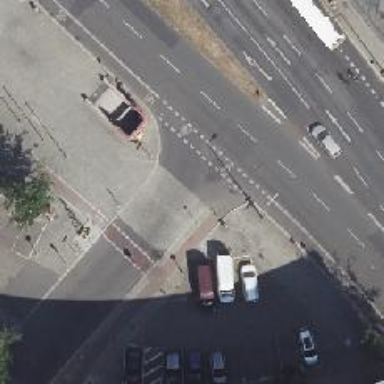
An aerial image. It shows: Unmarked crossing on asphalt footway.